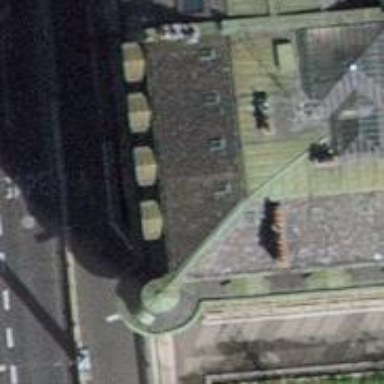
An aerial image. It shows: Concrete steps.